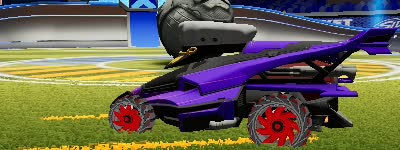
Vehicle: aftershock